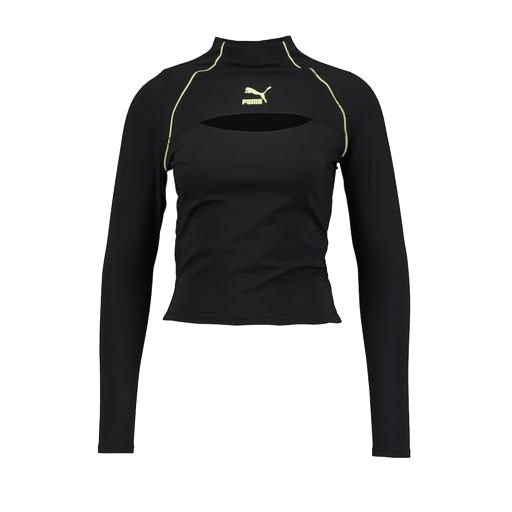
long-sleeve top, high-neck top, her longsleeve top, white background